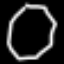
Label: octagon